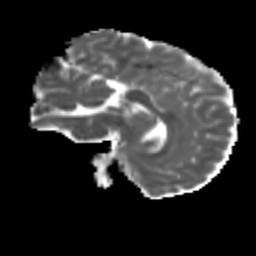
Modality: MD
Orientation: sagittal
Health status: ill
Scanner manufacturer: siemens
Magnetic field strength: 3 T
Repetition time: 13.7 s
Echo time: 0.098 s